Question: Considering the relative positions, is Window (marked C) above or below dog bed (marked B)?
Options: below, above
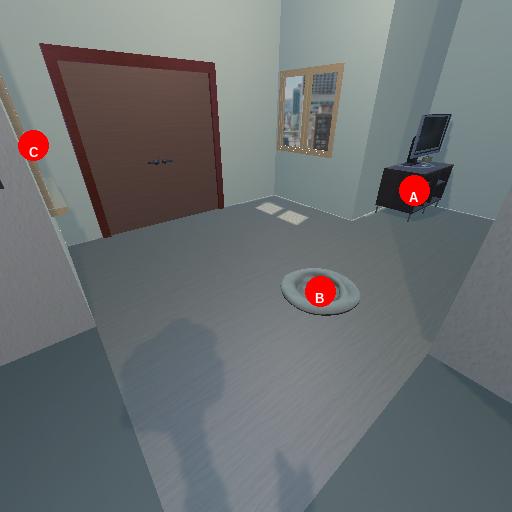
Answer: below